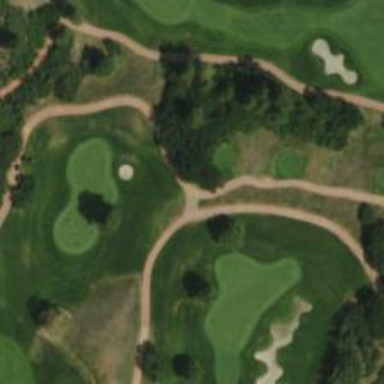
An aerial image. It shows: Path designated for golf carts.